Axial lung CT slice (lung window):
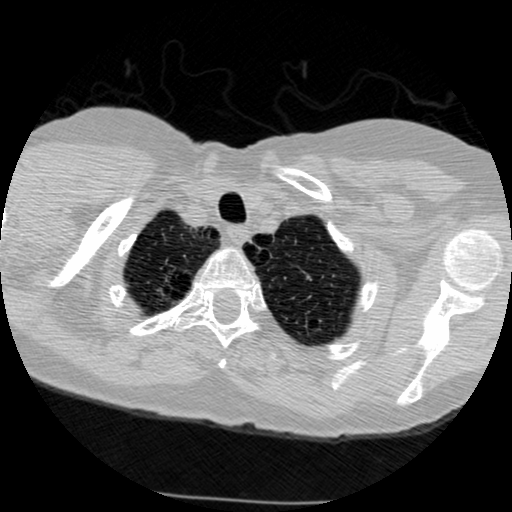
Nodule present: no